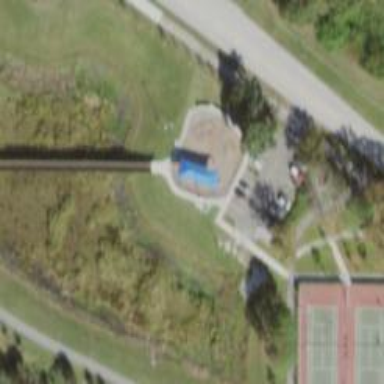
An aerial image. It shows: Path on bridge.